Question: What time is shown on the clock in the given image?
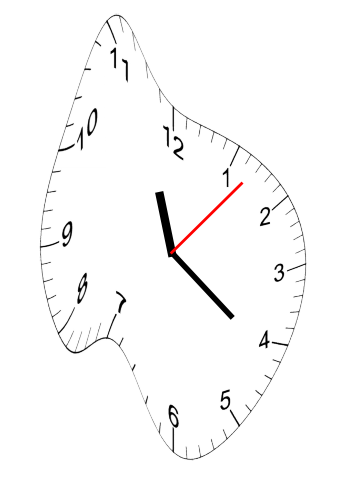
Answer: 11:21:07